Question: In my web application i am facing a weird problem. In jsp there is code for Brightcove video player. For playing this you need flash with Internet Explorer 8. While running this jsp page it sometimes provide the option to install flash and sometimes not. But what i want that every time it must show the option to install flash at the client side if the flash is not available. Something like this

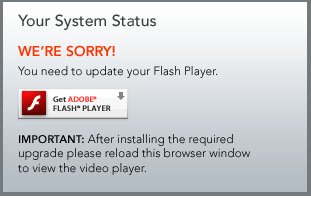
Answer: It seems the issue of BrightCove player from your explanation.
I would suggest if there is an issue don't rely over it go for javascript flash plugin detection <URL>